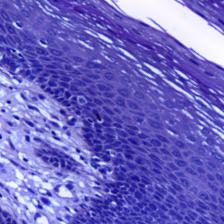
Diagnosis: Normal